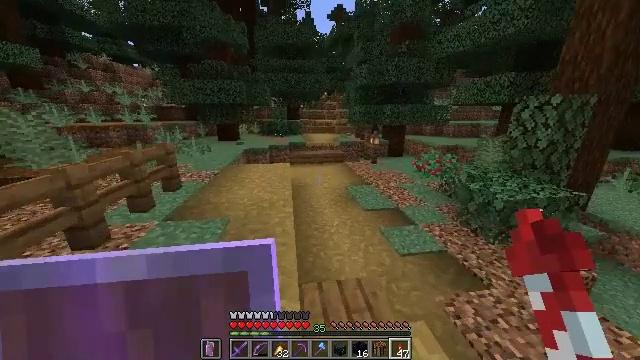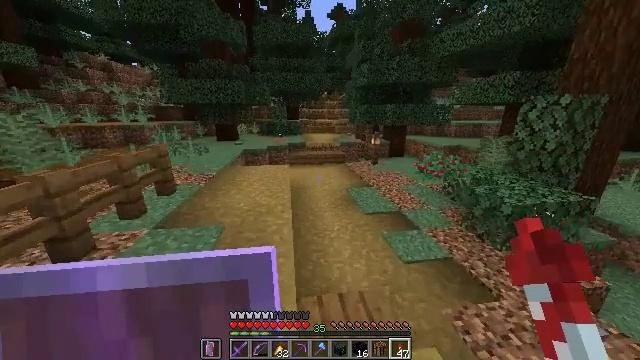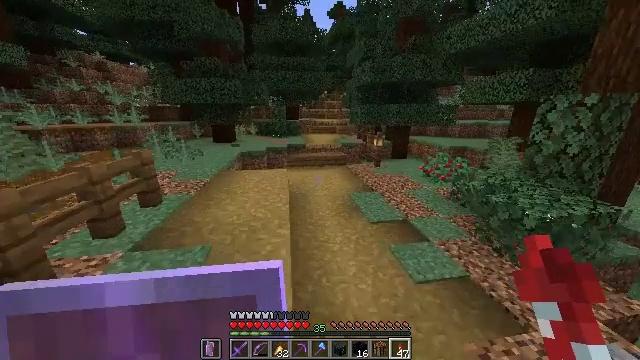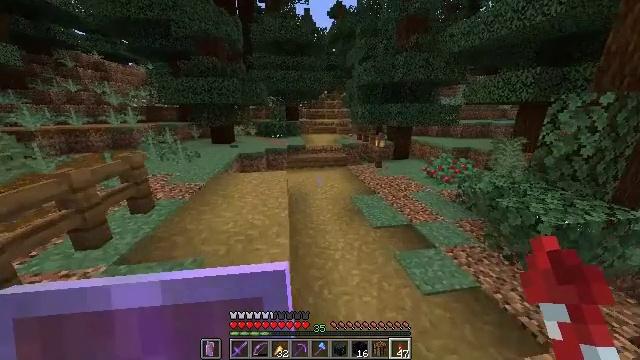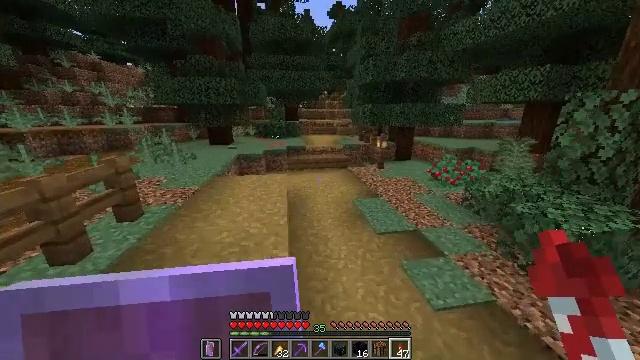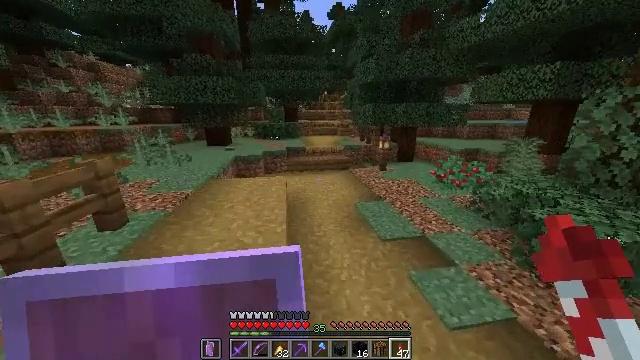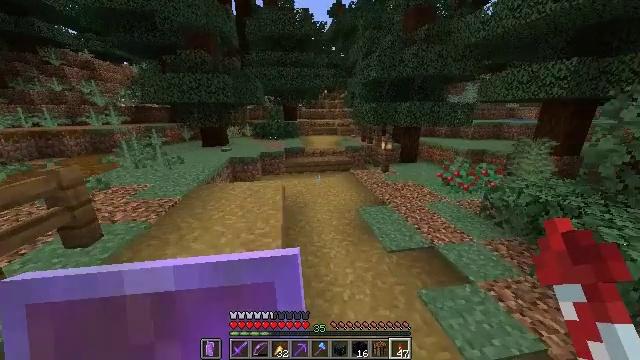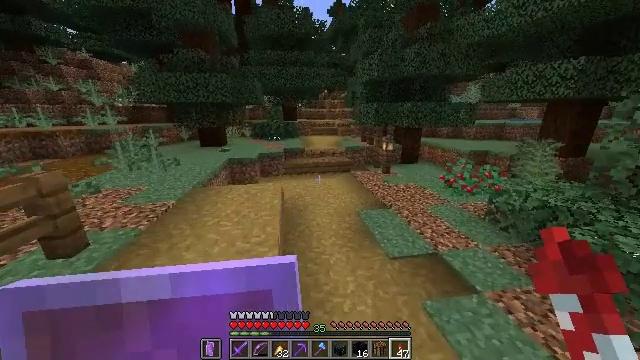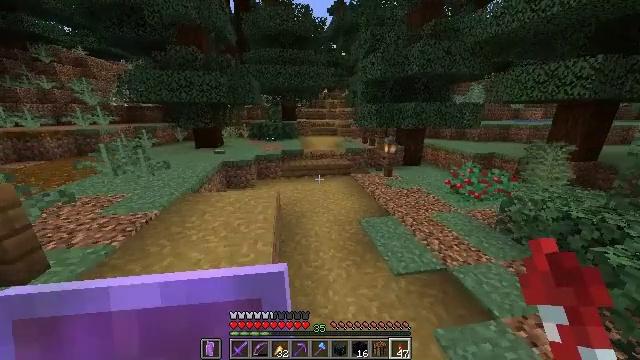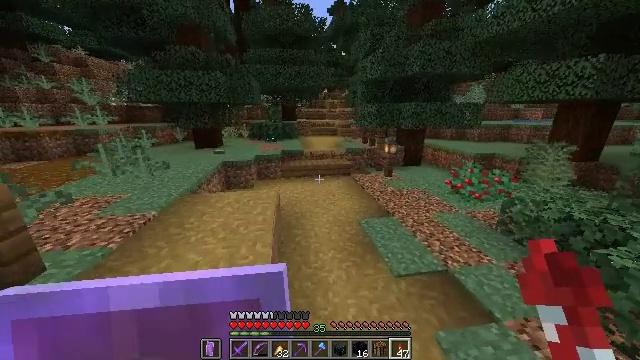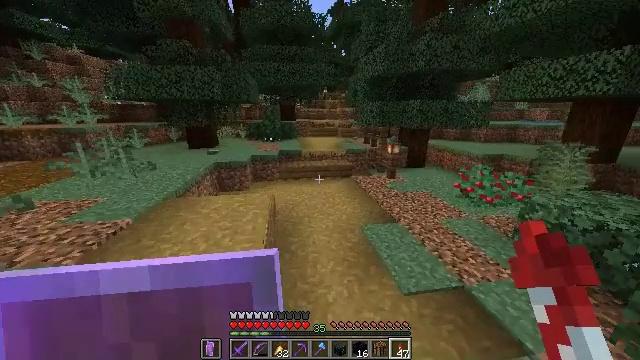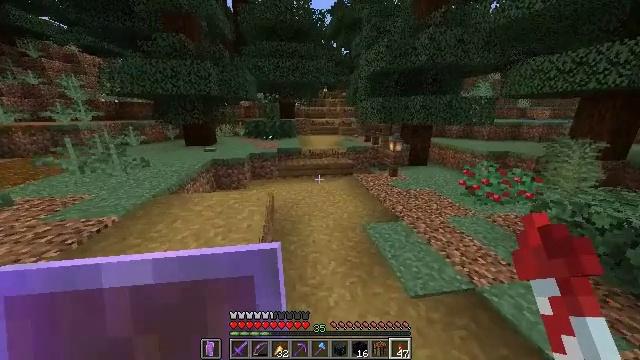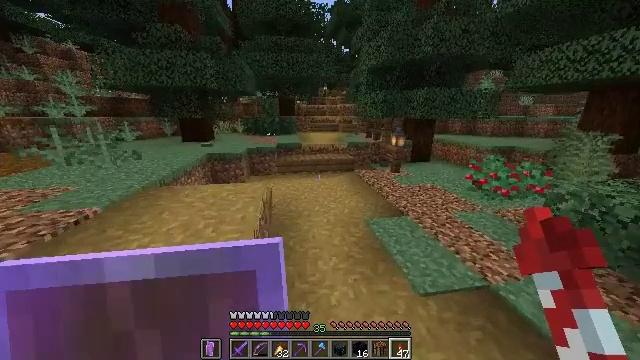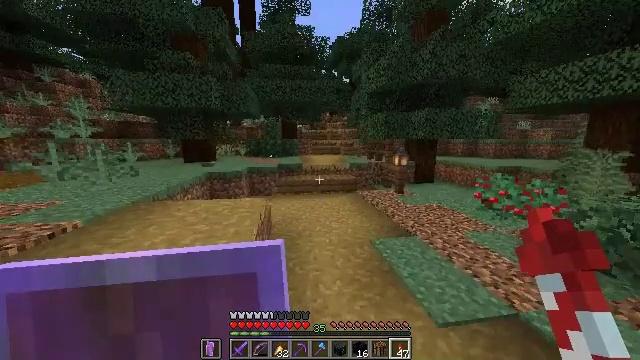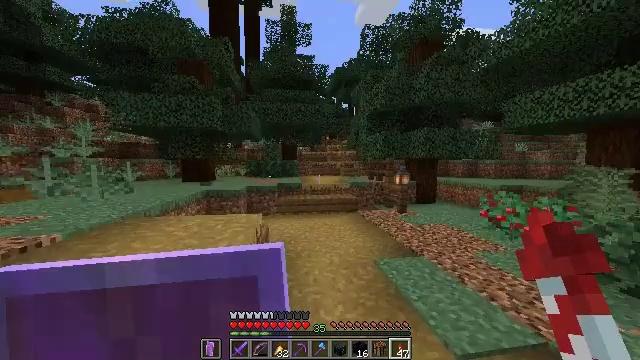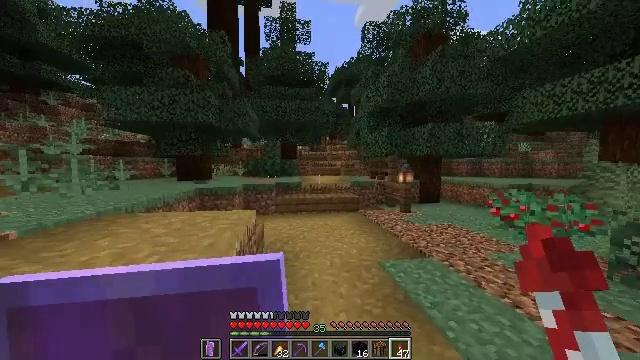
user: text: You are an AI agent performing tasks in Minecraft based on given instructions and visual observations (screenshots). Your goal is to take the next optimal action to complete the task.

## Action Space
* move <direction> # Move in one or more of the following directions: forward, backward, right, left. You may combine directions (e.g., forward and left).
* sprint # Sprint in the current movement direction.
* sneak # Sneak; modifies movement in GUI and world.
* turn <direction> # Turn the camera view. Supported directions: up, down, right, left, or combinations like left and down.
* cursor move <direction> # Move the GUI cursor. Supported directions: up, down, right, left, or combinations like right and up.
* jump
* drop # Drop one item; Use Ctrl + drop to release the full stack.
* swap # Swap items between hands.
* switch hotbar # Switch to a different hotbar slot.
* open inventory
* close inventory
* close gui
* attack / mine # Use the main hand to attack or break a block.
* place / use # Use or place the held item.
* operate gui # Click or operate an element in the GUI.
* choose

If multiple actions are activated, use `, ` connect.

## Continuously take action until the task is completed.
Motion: motion action
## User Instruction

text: Make a light gray carpet using light gray wool.
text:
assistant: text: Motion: move forward, sprint, attack / mine
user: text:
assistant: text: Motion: move forward, sprint, attack / mine
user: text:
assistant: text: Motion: move forward, sprint, attack / mine
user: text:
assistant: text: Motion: move forward, sprint, attack / mine
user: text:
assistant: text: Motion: move forward, sprint, attack / mine
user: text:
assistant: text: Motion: move forward, sprint, attack / mine
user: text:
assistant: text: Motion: move forward, sprint, attack / mine
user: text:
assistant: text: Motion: move forward, sprint, attack / mine
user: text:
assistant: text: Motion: move forward, sprint, attack / mine
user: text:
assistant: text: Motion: move forward, sprint, attack / mine
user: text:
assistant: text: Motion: move forward, sprint, attack / mine
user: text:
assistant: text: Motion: move forward, sprint, attack / mine
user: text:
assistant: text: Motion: move forward, sprint, turn up, attack / mine
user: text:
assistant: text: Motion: move forward, sprint, turn up, attack / mine
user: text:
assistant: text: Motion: move forward, sprint, attack / mine
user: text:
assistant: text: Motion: move forward, sprint, attack / mine
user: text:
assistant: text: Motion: move forward, sprint, attack / mine
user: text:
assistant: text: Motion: move forward, sprint, attack / mine
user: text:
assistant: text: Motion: move forward, sprint, attack / mine
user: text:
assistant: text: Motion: move forward, sprint, attack / mine
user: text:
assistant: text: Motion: move forward, sprint, attack / mine
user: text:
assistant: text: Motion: move forward, sprint, attack / mine
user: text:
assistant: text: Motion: move forward, sprint, attack / mine
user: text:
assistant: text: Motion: move forward, sprint, attack / mine
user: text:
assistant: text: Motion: move forward, sprint, attack / mine
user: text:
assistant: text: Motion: move forward, sprint, attack / mine
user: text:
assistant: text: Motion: move forward, sprint, turn right, attack / mine
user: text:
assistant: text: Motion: move forward, sprint, turn right, attack / mine
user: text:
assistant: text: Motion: move forward, sprint, turn right, attack / mine
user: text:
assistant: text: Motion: move forward, sprint, attack / mine